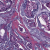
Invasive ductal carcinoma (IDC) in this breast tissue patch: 1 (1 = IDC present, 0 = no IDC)